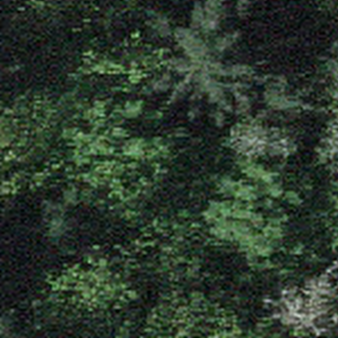
Label: other